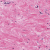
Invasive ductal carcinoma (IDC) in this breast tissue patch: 0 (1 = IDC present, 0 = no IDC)